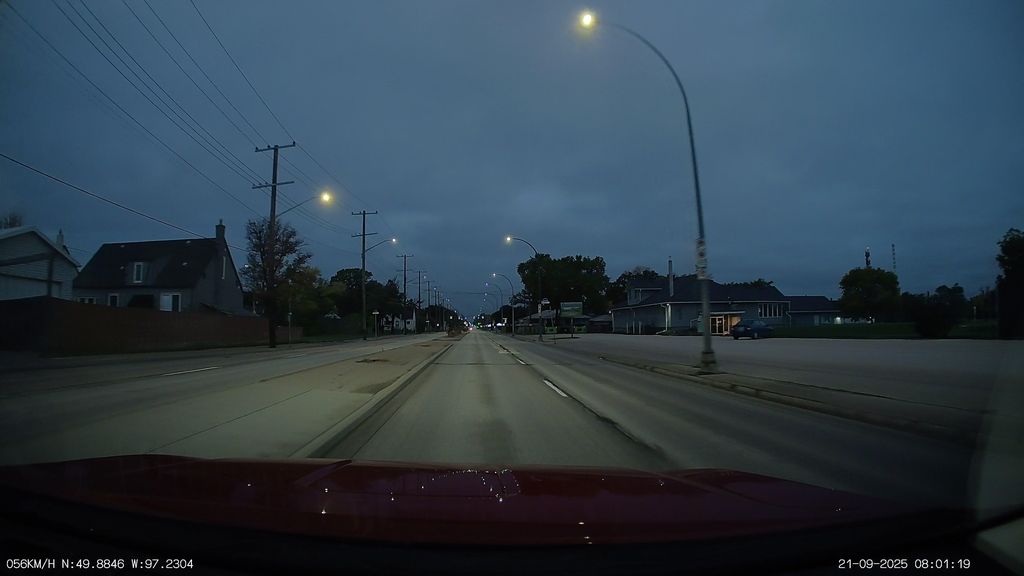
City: winnipeg